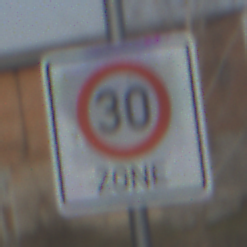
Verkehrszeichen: BeginnZone30
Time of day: SunriseSunset
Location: Outdoor (Suburban)
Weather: PartlyCloudy
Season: Winter
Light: Natural